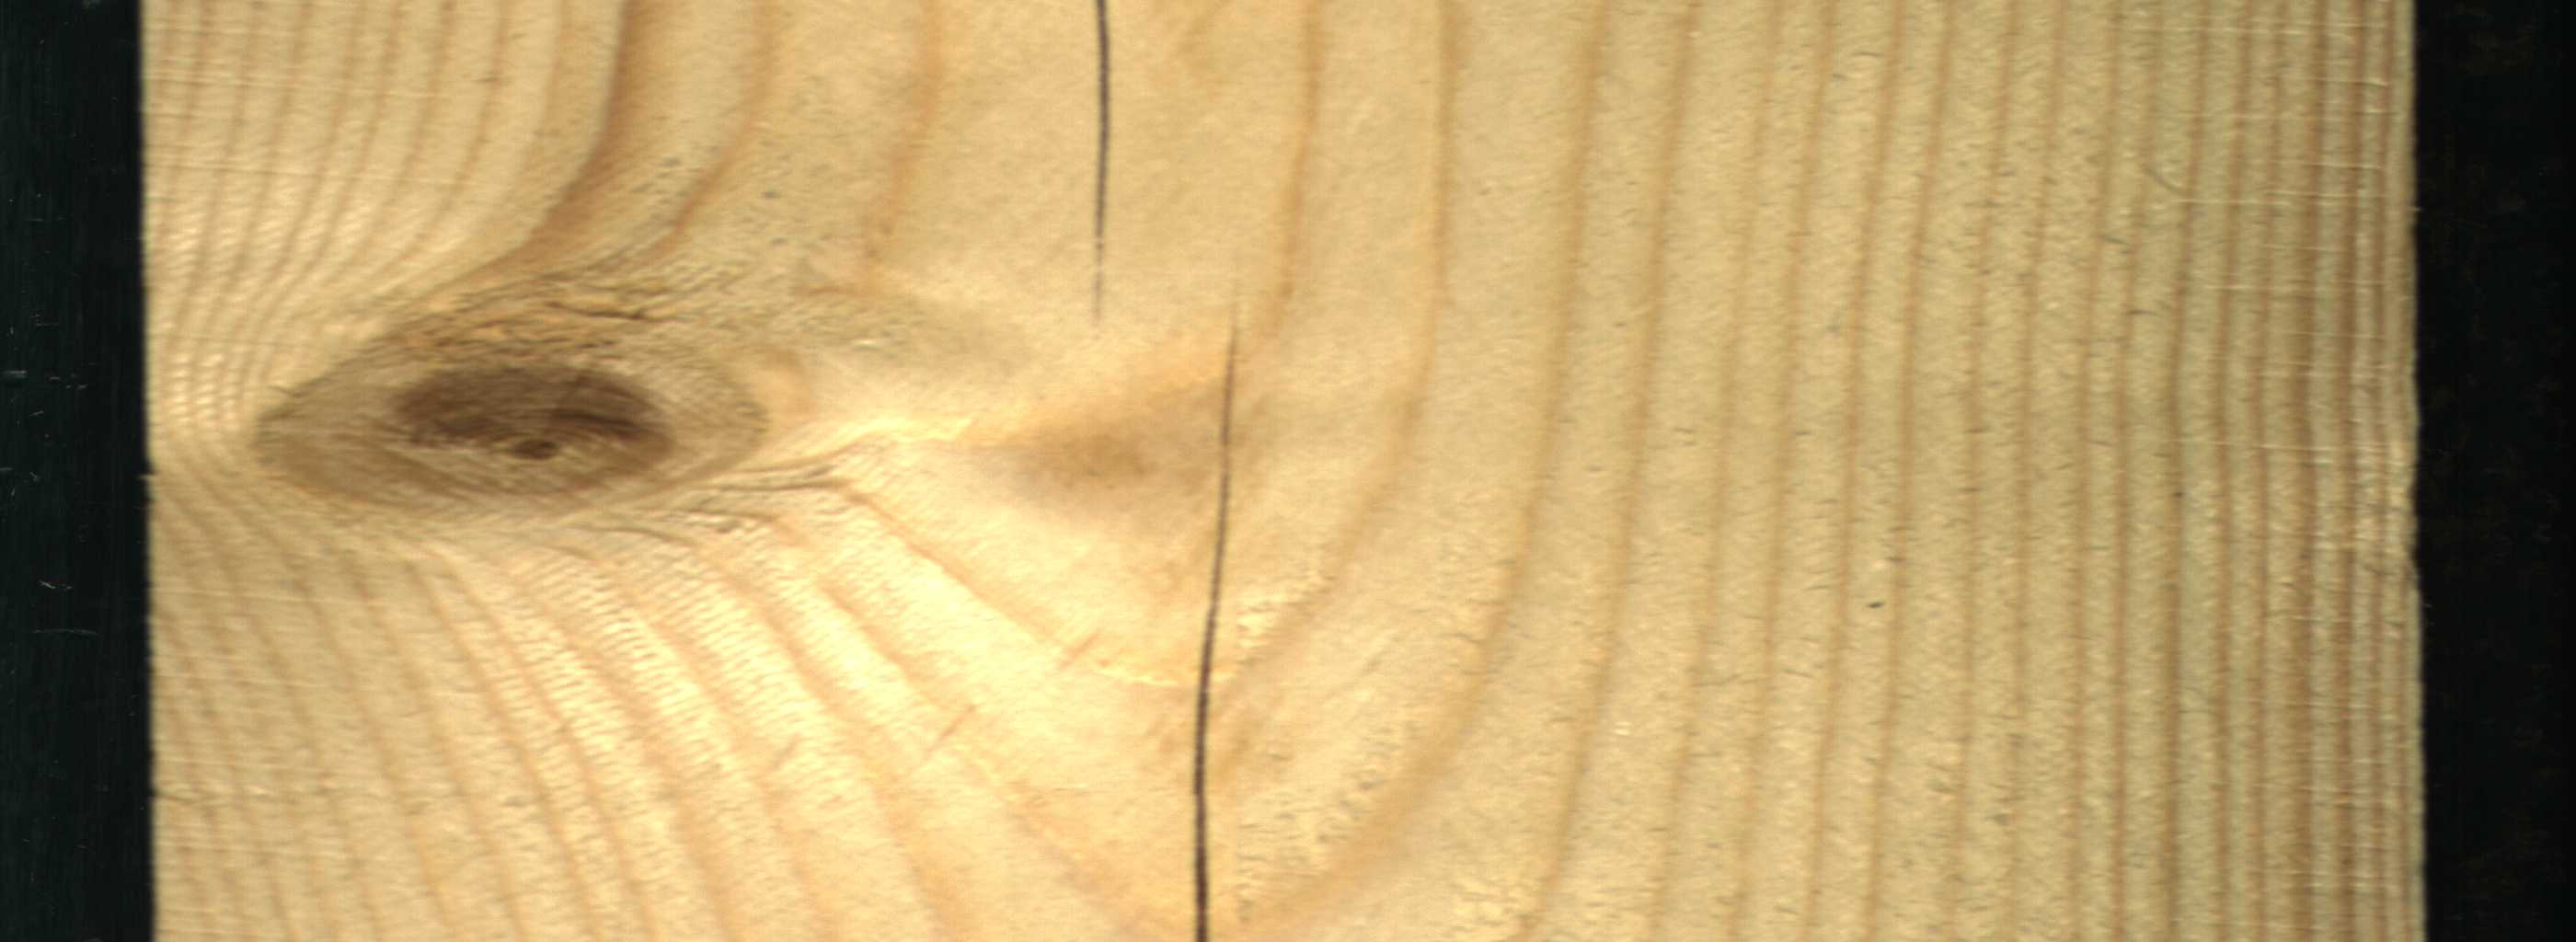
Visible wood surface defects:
Crack
Crack
Live_Knot